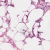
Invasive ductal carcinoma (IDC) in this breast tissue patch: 0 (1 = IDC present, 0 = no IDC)